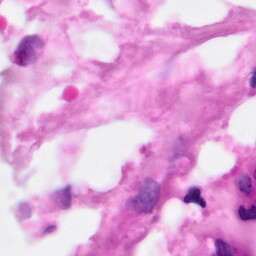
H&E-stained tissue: Pancreatic